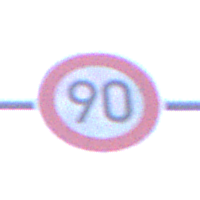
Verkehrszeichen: Geschwindigkeit90
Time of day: SunriseSunset
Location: Outdoor (Nature)
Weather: PartlyCloudy
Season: NotSpecified
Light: Natural